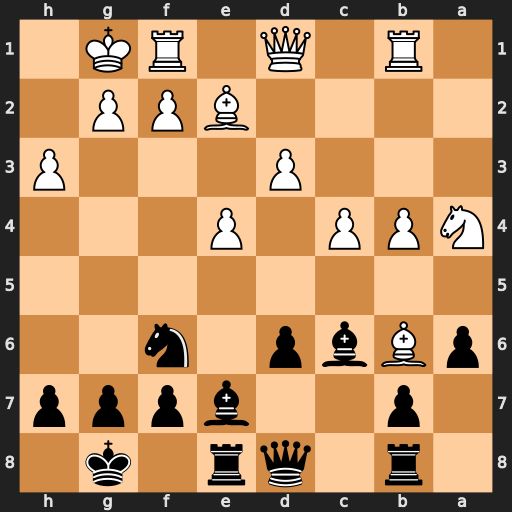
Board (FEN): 1r1qr1k1/1p2bppp/pBbp1n2/8/NPP1P3/3P3P/4BPP1/1R1Q1RK1
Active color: b
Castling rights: -
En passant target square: -
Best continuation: Bxa4 Bxd8 Bxd1